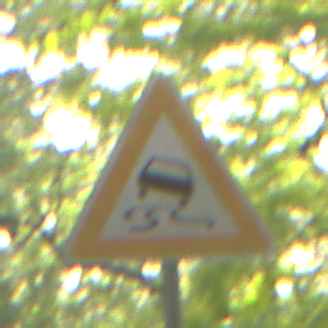
Verkehrszeichen: SchleuderOderRutschgefahr
Umgebung: Outdoor, RoadRail
Tageszeit: MorningAfternoon
Wetter: Clear
Licht: Natural
Jahreszeit: NotSpecified
Kontrast: LowContrast